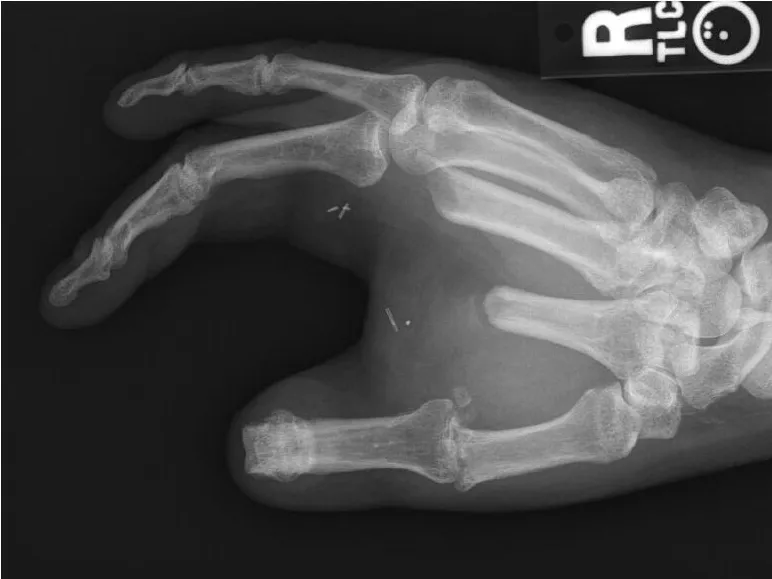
Nascent fusion between the thumb metacarpal and the middle finger proximal phalanx 3 months post-operative.
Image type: radiology (x_ray)